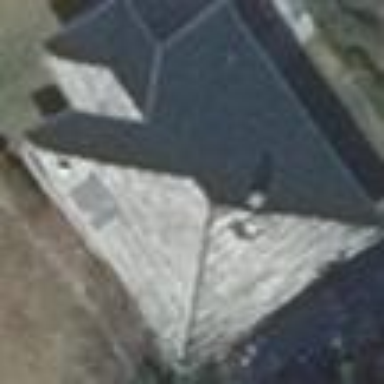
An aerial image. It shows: Detached building with hipped roof.